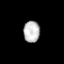
Tissue: prostate
Cell type: NK cells
Senescence score: 0.2581
Nuclear area (px): 343
Mean DAPI intensity: 187.956